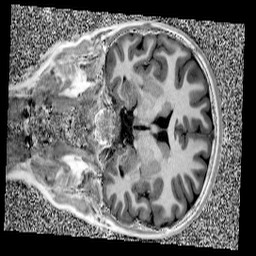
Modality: UNIT1
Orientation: coronal
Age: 12
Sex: female
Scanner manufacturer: siemens
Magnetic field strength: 3 T
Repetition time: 4 s
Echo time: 0.00303 s